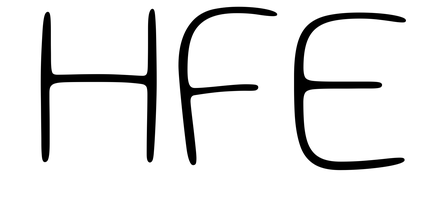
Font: Gluten_Thin